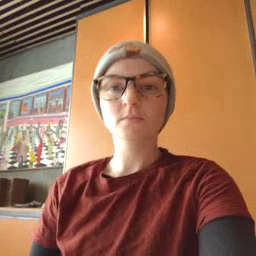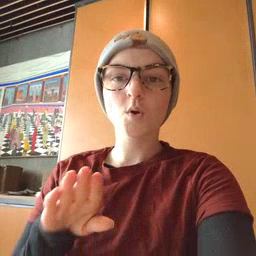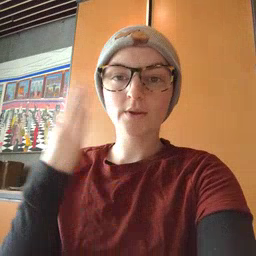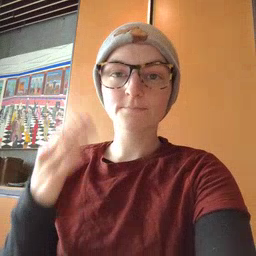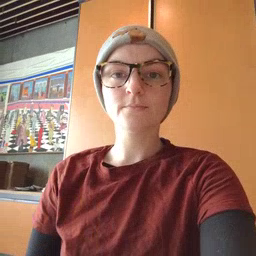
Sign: open